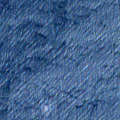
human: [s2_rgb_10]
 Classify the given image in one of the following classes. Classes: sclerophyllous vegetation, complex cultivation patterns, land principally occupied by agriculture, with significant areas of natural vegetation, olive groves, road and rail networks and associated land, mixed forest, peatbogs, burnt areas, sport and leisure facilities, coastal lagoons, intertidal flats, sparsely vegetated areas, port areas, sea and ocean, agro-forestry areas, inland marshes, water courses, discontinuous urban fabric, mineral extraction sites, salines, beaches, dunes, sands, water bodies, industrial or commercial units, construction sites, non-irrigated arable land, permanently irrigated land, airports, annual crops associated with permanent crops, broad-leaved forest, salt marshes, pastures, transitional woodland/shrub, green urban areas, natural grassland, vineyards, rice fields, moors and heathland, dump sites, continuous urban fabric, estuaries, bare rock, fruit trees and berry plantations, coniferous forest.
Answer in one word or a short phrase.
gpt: sea and ocean